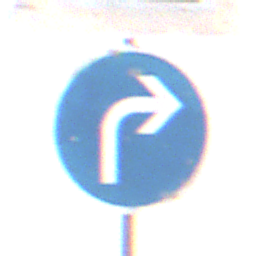
Verkehrszeichen: VorgeschriebeneFahrtrichtungRechts
Zusatzzeichen oben: Arbeitsstelle
Umgebung: Outdoor, Nature
Tageszeit: MorningAfternoon
Wetter: PartlyCloudy
Licht: Natural
Jahreszeit: NotSpecified
Kontrast: MediumContrast